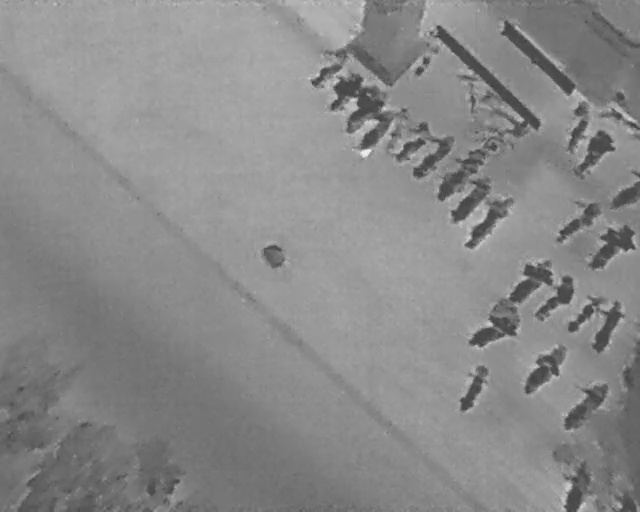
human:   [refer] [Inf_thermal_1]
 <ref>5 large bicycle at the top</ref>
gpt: <box>[[47, 11, 54, 15, 51], [49, 15, 57, 20, 46], [51, 18, 60, 24, 46], [54, 22, 62, 28, 46], [60, 25, 68, 30, 46]]</box>

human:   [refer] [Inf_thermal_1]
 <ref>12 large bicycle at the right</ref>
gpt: <box>[[66, 32, 75, 37, 46], [68, 36, 77, 41, 46], [70, 40, 81, 45, 46], [88, 27, 97, 32, 39], [85, 40, 94, 45, 45], [78, 51, 87, 57, 45], [72, 60, 81, 67, 57], [82, 56, 91, 61, 45], [87, 58, 95, 63, 45], [90, 61, 99, 66, 19], [90, 45, 99, 51, 40], [95, 35, 100, 40, 2]]</box>

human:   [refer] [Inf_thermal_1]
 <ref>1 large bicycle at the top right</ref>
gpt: <box>[[86, 23, 93, 28, 24]]</box>

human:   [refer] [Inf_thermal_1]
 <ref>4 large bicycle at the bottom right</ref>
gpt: <box>[[69, 73, 78, 78, 24], [80, 68, 89, 75, 45], [85, 75, 96, 82, 45], [86, 91, 94, 97, 2]]</box>